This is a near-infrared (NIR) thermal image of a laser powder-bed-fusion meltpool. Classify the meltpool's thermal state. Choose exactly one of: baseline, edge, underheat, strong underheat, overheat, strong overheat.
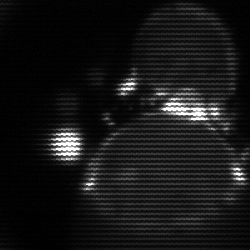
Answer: edge